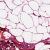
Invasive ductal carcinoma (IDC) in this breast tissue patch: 0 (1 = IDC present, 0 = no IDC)